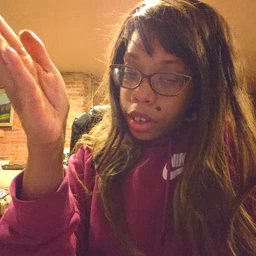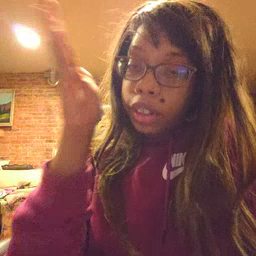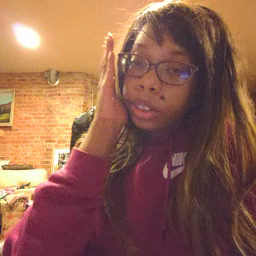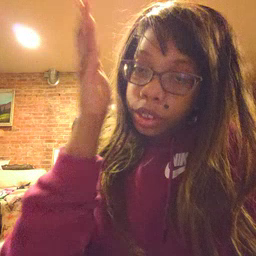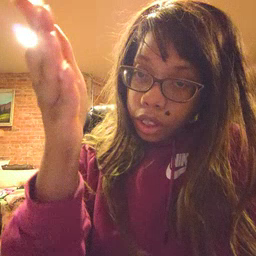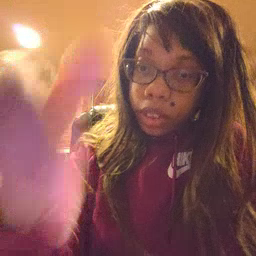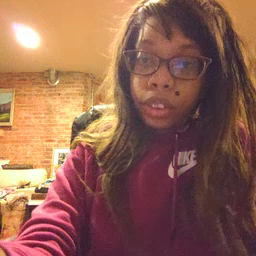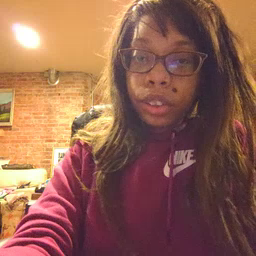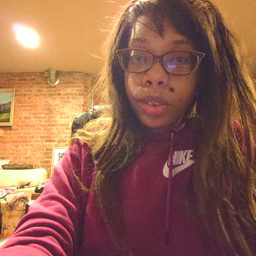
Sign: will